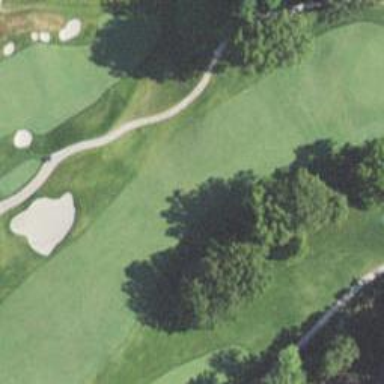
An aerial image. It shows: View of golf hole.